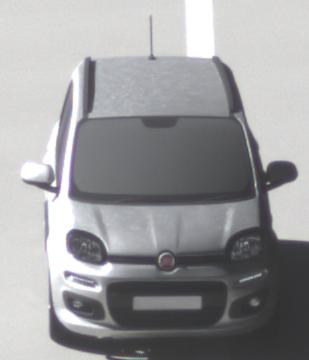
Make: Fiat
Model: Panda 1.2 8V
Detailed model: Panda (312)
Model produced from: 2013/02
Model produced until: 2013/12
Doors: 5
Color: white
Road condition: dry road
Daytime: morning or afternoon
Contrast: high contrast